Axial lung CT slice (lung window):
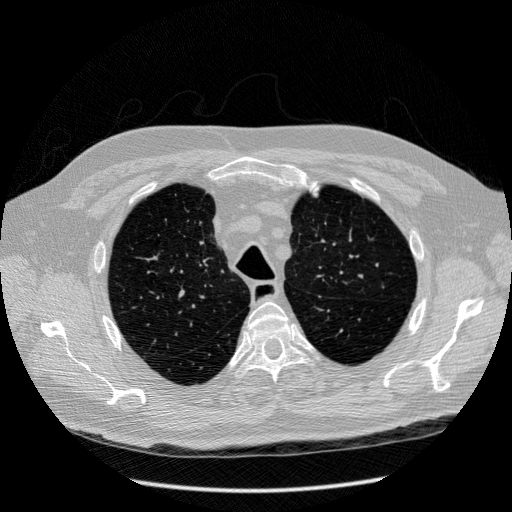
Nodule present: no